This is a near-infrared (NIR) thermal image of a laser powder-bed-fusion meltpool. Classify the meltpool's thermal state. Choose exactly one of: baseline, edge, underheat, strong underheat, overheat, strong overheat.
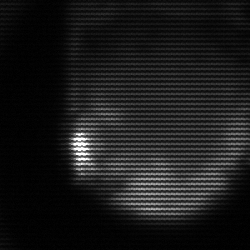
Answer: edge